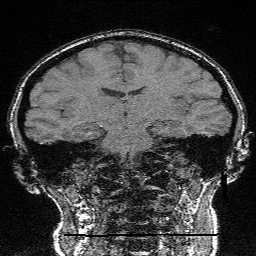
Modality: FLASH
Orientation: sagittal
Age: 26
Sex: female